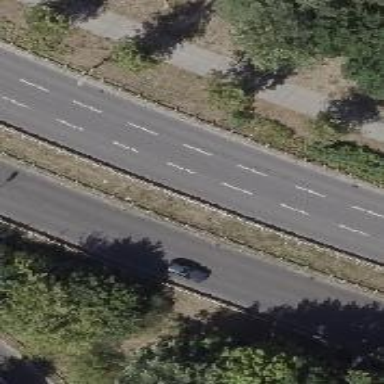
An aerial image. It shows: Primary highway with asphalt surface and dual carriageway.